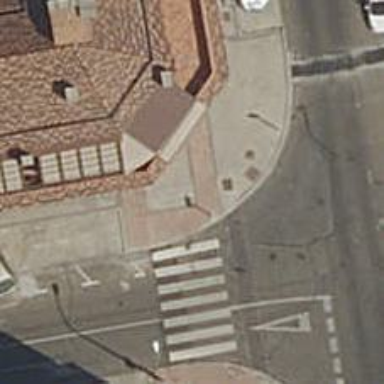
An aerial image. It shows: Footway surfaced with paving stones.